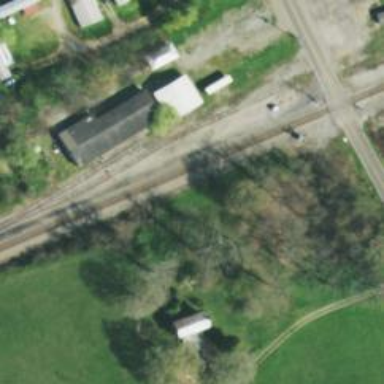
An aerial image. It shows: Disused railway.